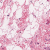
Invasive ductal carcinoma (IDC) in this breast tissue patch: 0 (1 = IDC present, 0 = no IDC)